Question: I am having 1 project website (quotes website)
I have a page where all the quotes are displayed to gather. (screenshot below).
I used stored procedure to display this result.

Now my main problem:
As you can see there is a field for tags
eg: tags: Life, Funny, Leadership, Inspirational, Friendship
But this value comes from database column category. and i am using a single label to display these all categories.
But i want to divide it in individual category and redirect user on that particular category on which he clicks.
Is there any way i can divide this single label in multiple hyperlinks?
My stored procedure (in-case any1 needs)
'''
ALTER Proc text_quotes
(
@cat varchar(50)
)
as
begin
select p.id,p.title,p.description,p.category,p.metadescp,p.metatitle,p.tags,f.img
from tbl_upload_image p
inner join tbl_author f
on p.description = f.name
where p.category like '%' + @cat + '%'
order by p.upload_date desc
end
'''
Example entry from database:
id : 12
Quote : dghjn
category: Life, Funny, Leadership, Inspirational, Friendship
author : Jim Carrey
UPDATE:
i HAVE USED BELOW CODING:
'''
foreach (DataListItem item in DataList4.Items)
{
Repeater RepeaterQ = ((Repeater)(item.FindControl("Repeater1")));
string categories = ((Label)(item.FindControl("categoryLabel"))).ToString();
// Label lblCategory = ((Label)(DataList4.FindControl("categoryLabel")));
string[] arr1 = categories.Split(',');
RepeaterQ.DataSource = arr1;
RepeaterQ.DataBind();
}
'''
But i am getting "System.Web.UI.WebControls.Label " as text in repeater. Any help?
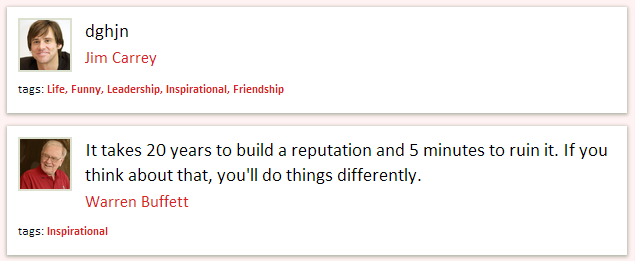
Answer: If you have your category data in a variable like 'categories' then I suppose you are assigning in to a label 'lblCategory' as an example.
'''
lblCategory.Text = categories;
'''
If you are doing like that then you can try this.
'''
lblCategory.Text = String.Join("",
categories.Split(new char[]{','}, StringSplitOptions.RemoveEmptyEntries) //Split Category csv to array of categories
.Select(x=>String.Format("<a href='page.aspx?cat={0}'>{0}</a>"), x)) // return all categories with formatted anchor tag
.ToArray() // Convert To Array
); //Join with empty string and assign to label text property
'''
First split your categories with comma, and then use <URL> Linq Extension method to return a formatted hyperlink, and join these links and assign to label.
or you can use repeater there to bind your categories.
'''
foreach (DataListItem item in DataList4.Items)
{
Repeater RepeaterQ = ((Repeater)(item.FindControl("Repeater1")));
//string categories = ((Label)(item.FindControl("categoryLabel"))).ToString();
string categories = ((Label)(item.FindControl("categoryLabel"))).Text;
string[] arr1 = categories.Split(',');
RepeaterQ.DataSource = arr1;
RepeaterQ.DataBind();
}
'''